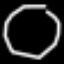
Label: octagon